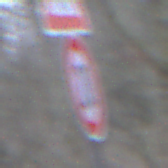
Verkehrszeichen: Geschwindigkeit20
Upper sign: KinderLinks
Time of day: MorningAfternoon
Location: Outdoor (Nature)
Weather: Overcast
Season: Winter
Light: Natural